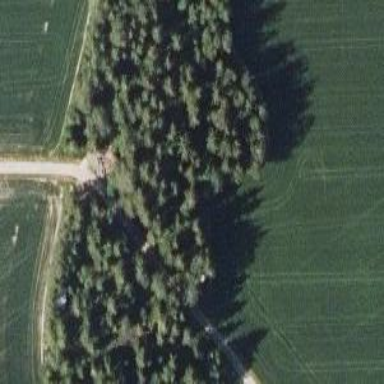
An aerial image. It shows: Forest area.